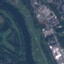
Label: River